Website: lowes
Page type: cart
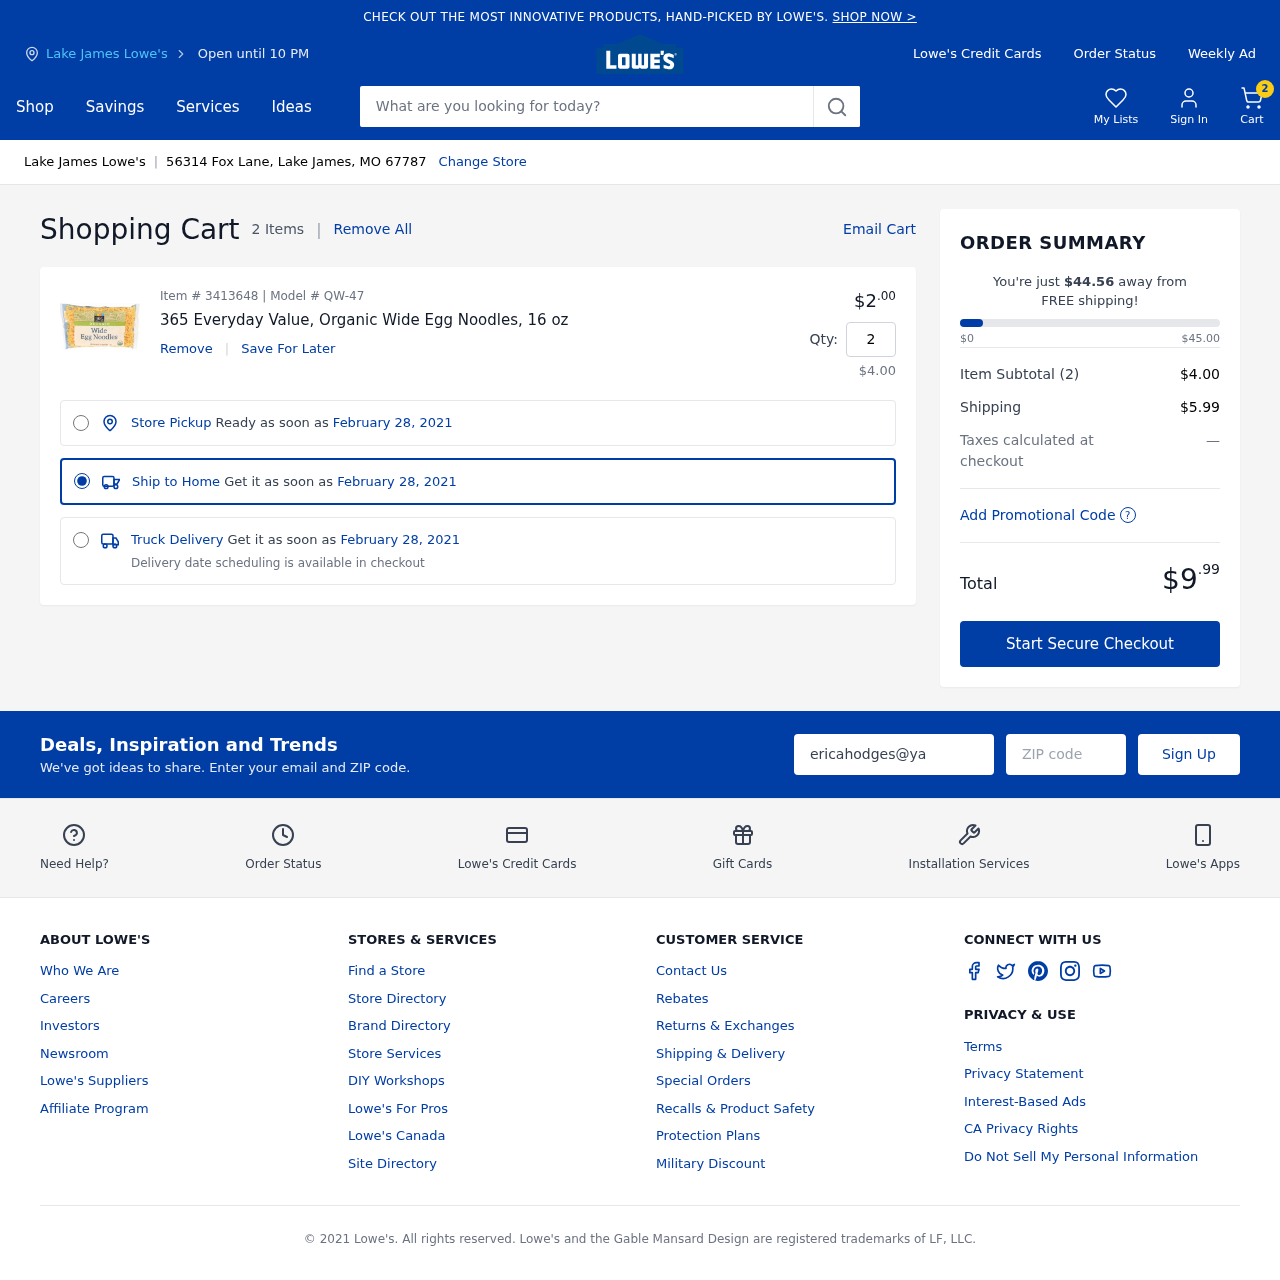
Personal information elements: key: PII_CITY
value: Lake James Lowe's
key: PII_EMAIL
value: ericahodges@yahoo.com
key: PII_POSTCODE
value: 67787
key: PII_STREET
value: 56314 Fox Lane
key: PII_CITY_STATE_ZIP
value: Lake James, MO 67787
Product elements: key: PRODUCT1_NAME
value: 365 Everyday Value, Organic Wide Egg Noodles, 16 oz
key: PRODUCT1_PRICE
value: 2
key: PRODUCT1_QUANTITY
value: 2
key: PRODUCT1_SUBTOTAL
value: $4.00
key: PRODUCT_ITEM_NUMBER
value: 3413648
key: PRODUCT_MODEL_NUMBER
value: QW-47
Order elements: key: ORDER_NUM_ITEMS
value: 2
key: ORDER_NUM_ITEMS
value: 2 Items
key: ORDER_DELIVERY_DATE
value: February 28, 2021
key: ORDER_SUBTOTAL
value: $4.00
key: ORDER_SHIPPING_COST
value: $5.99
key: ORDER_TOTAL
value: $9.99
Search elements: key: HEADER_SEARCH
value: What are you looking for today?